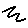
Label: zigzag